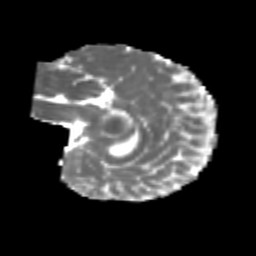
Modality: MD
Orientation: sagittal
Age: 6
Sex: female
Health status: healthy